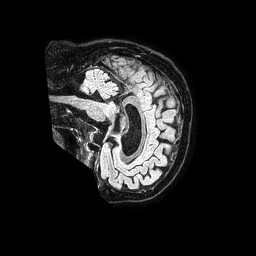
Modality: FLAIR
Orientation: sagittal
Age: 62
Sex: male
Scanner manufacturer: philips
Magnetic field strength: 1.5 T
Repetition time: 4.8 s
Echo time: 0.3 s